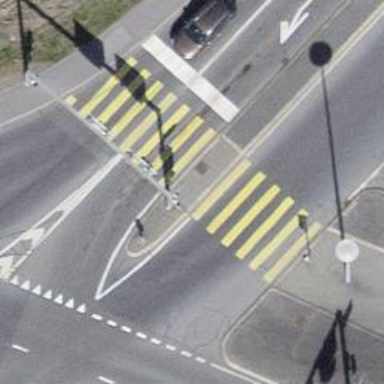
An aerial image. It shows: Kerb barrier.